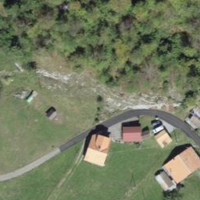
EUNIS habitat code: 24
Species observed at this site:
Gomphocerippus rufus